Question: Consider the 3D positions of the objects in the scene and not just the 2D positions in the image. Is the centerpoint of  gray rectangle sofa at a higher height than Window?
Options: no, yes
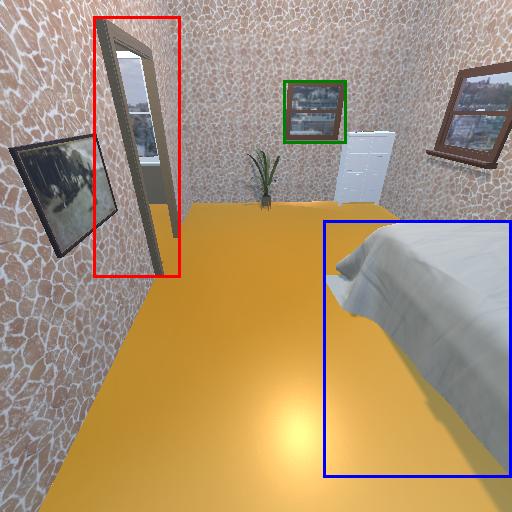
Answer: no